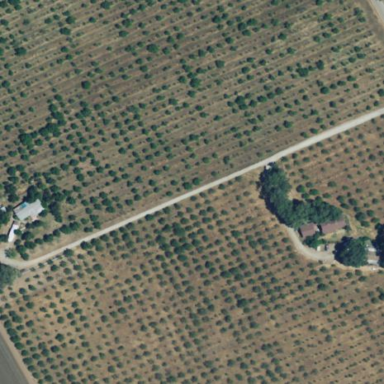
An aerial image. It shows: Orchard.